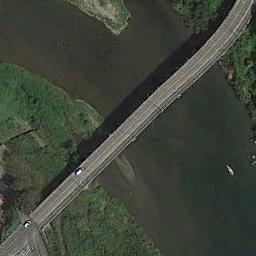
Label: bridge